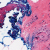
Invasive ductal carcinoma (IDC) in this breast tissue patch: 0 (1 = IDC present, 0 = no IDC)